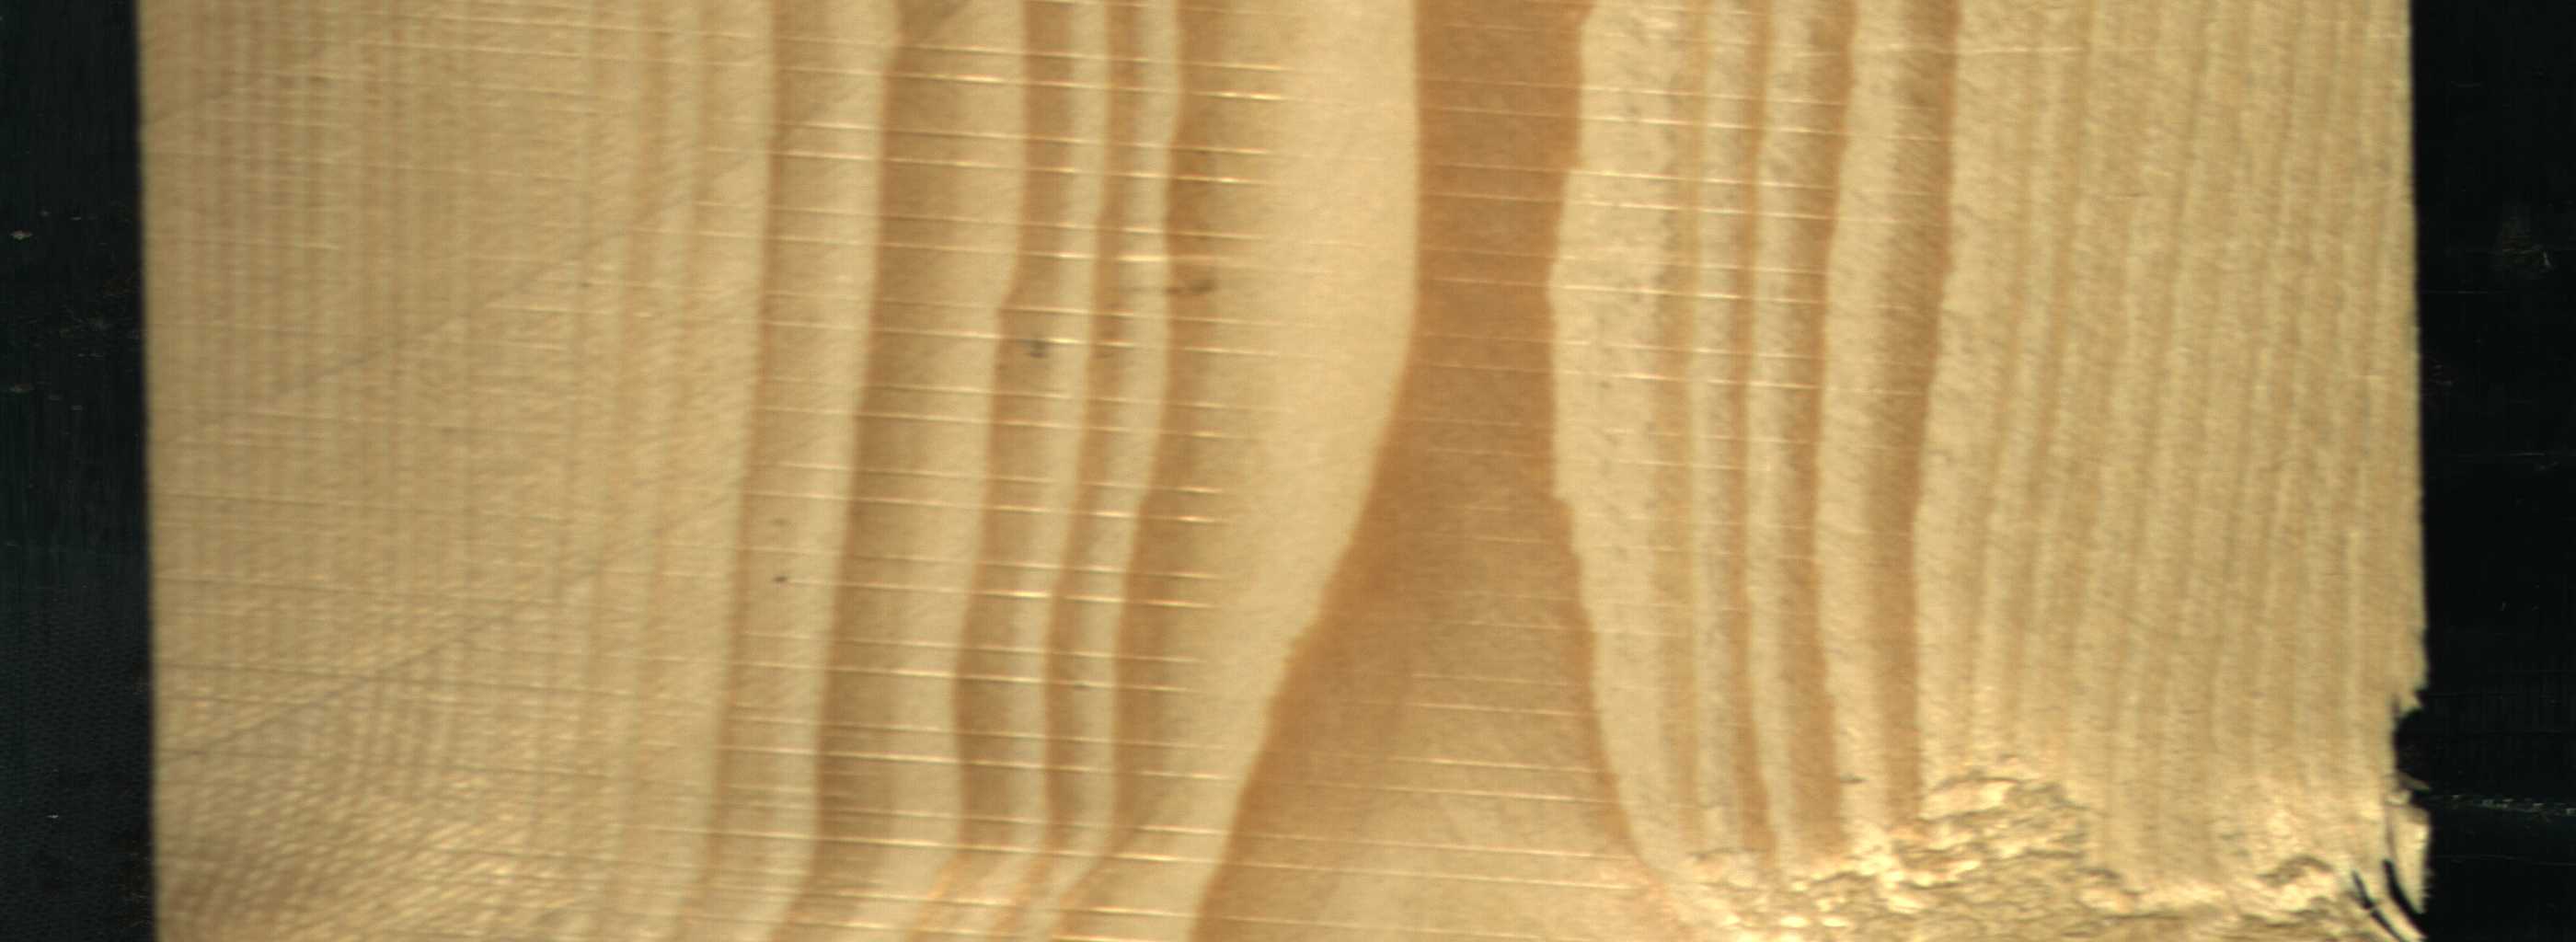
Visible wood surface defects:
Knot_missing
Knot_missing